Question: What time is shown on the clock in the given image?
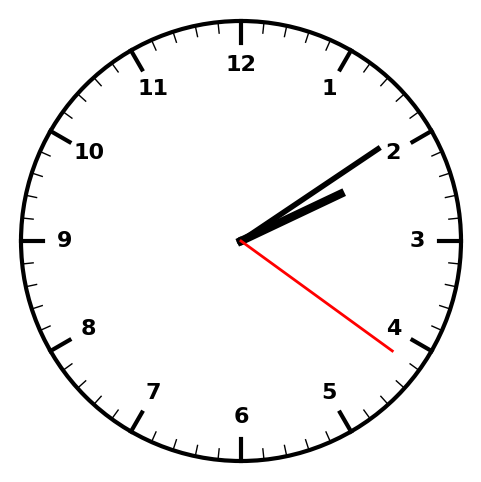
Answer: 02:09:21